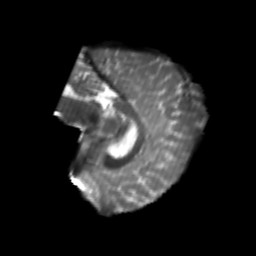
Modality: T2w
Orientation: sagittal
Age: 24
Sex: female
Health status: healthy
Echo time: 0.074 s